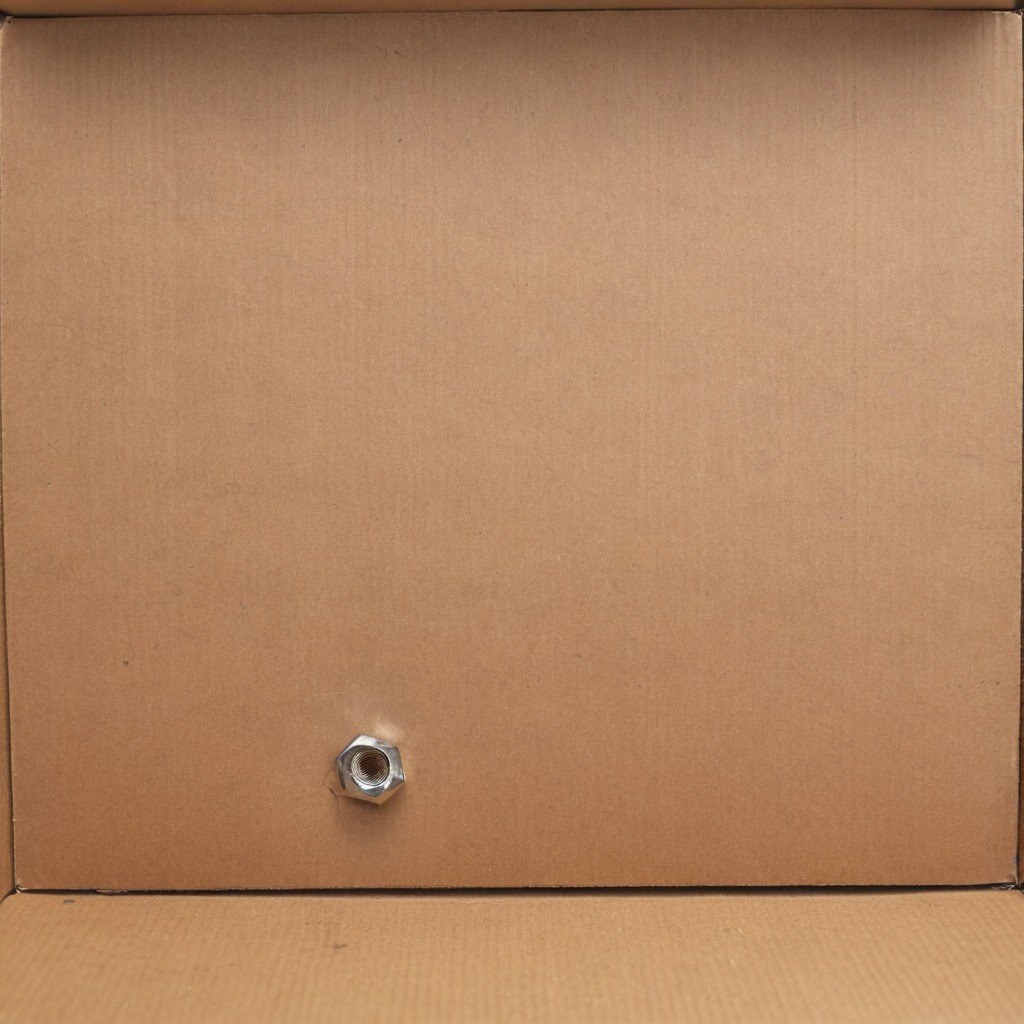
A metal nut lying on the cardboard box surface in an outdoor workshop during daytime bright natural light soft shadows slightly creased but